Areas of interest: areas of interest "Great Bright Temple"
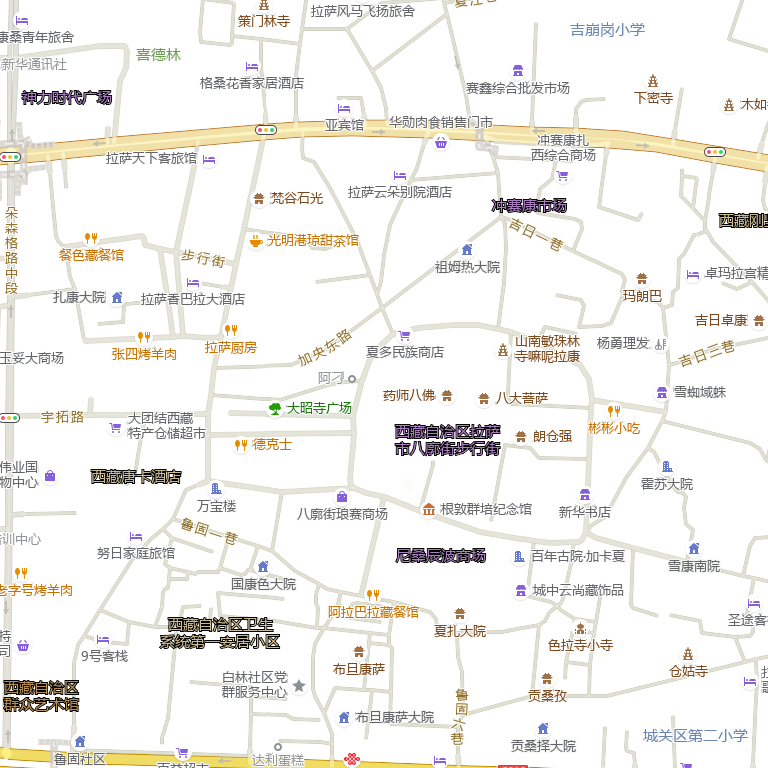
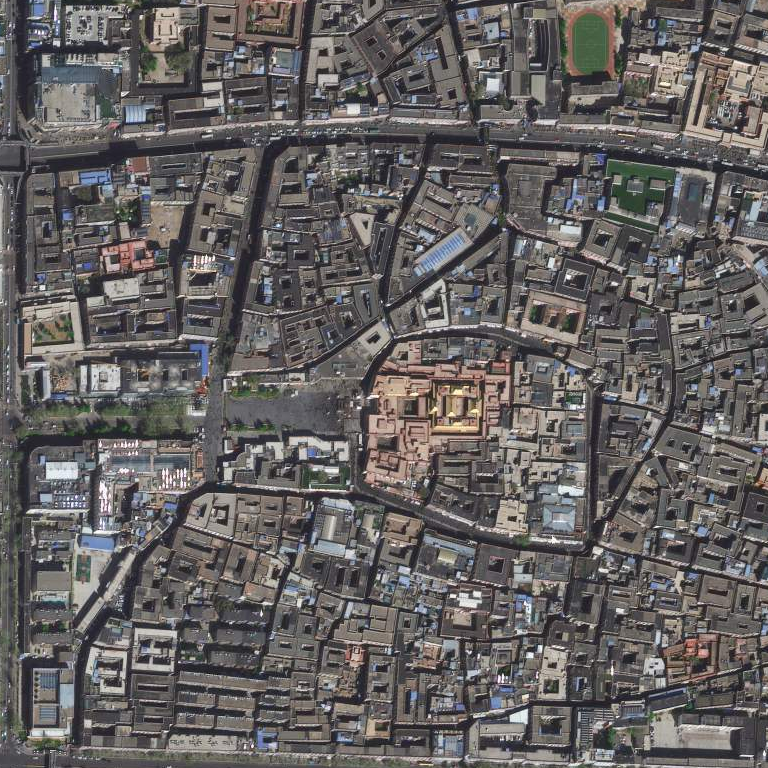